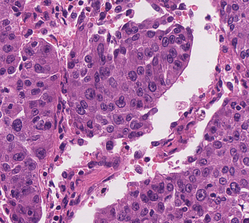
Tumor epithelial tissue: yes
Tumor-associated stroma tissue: yes
Normal tissue: no